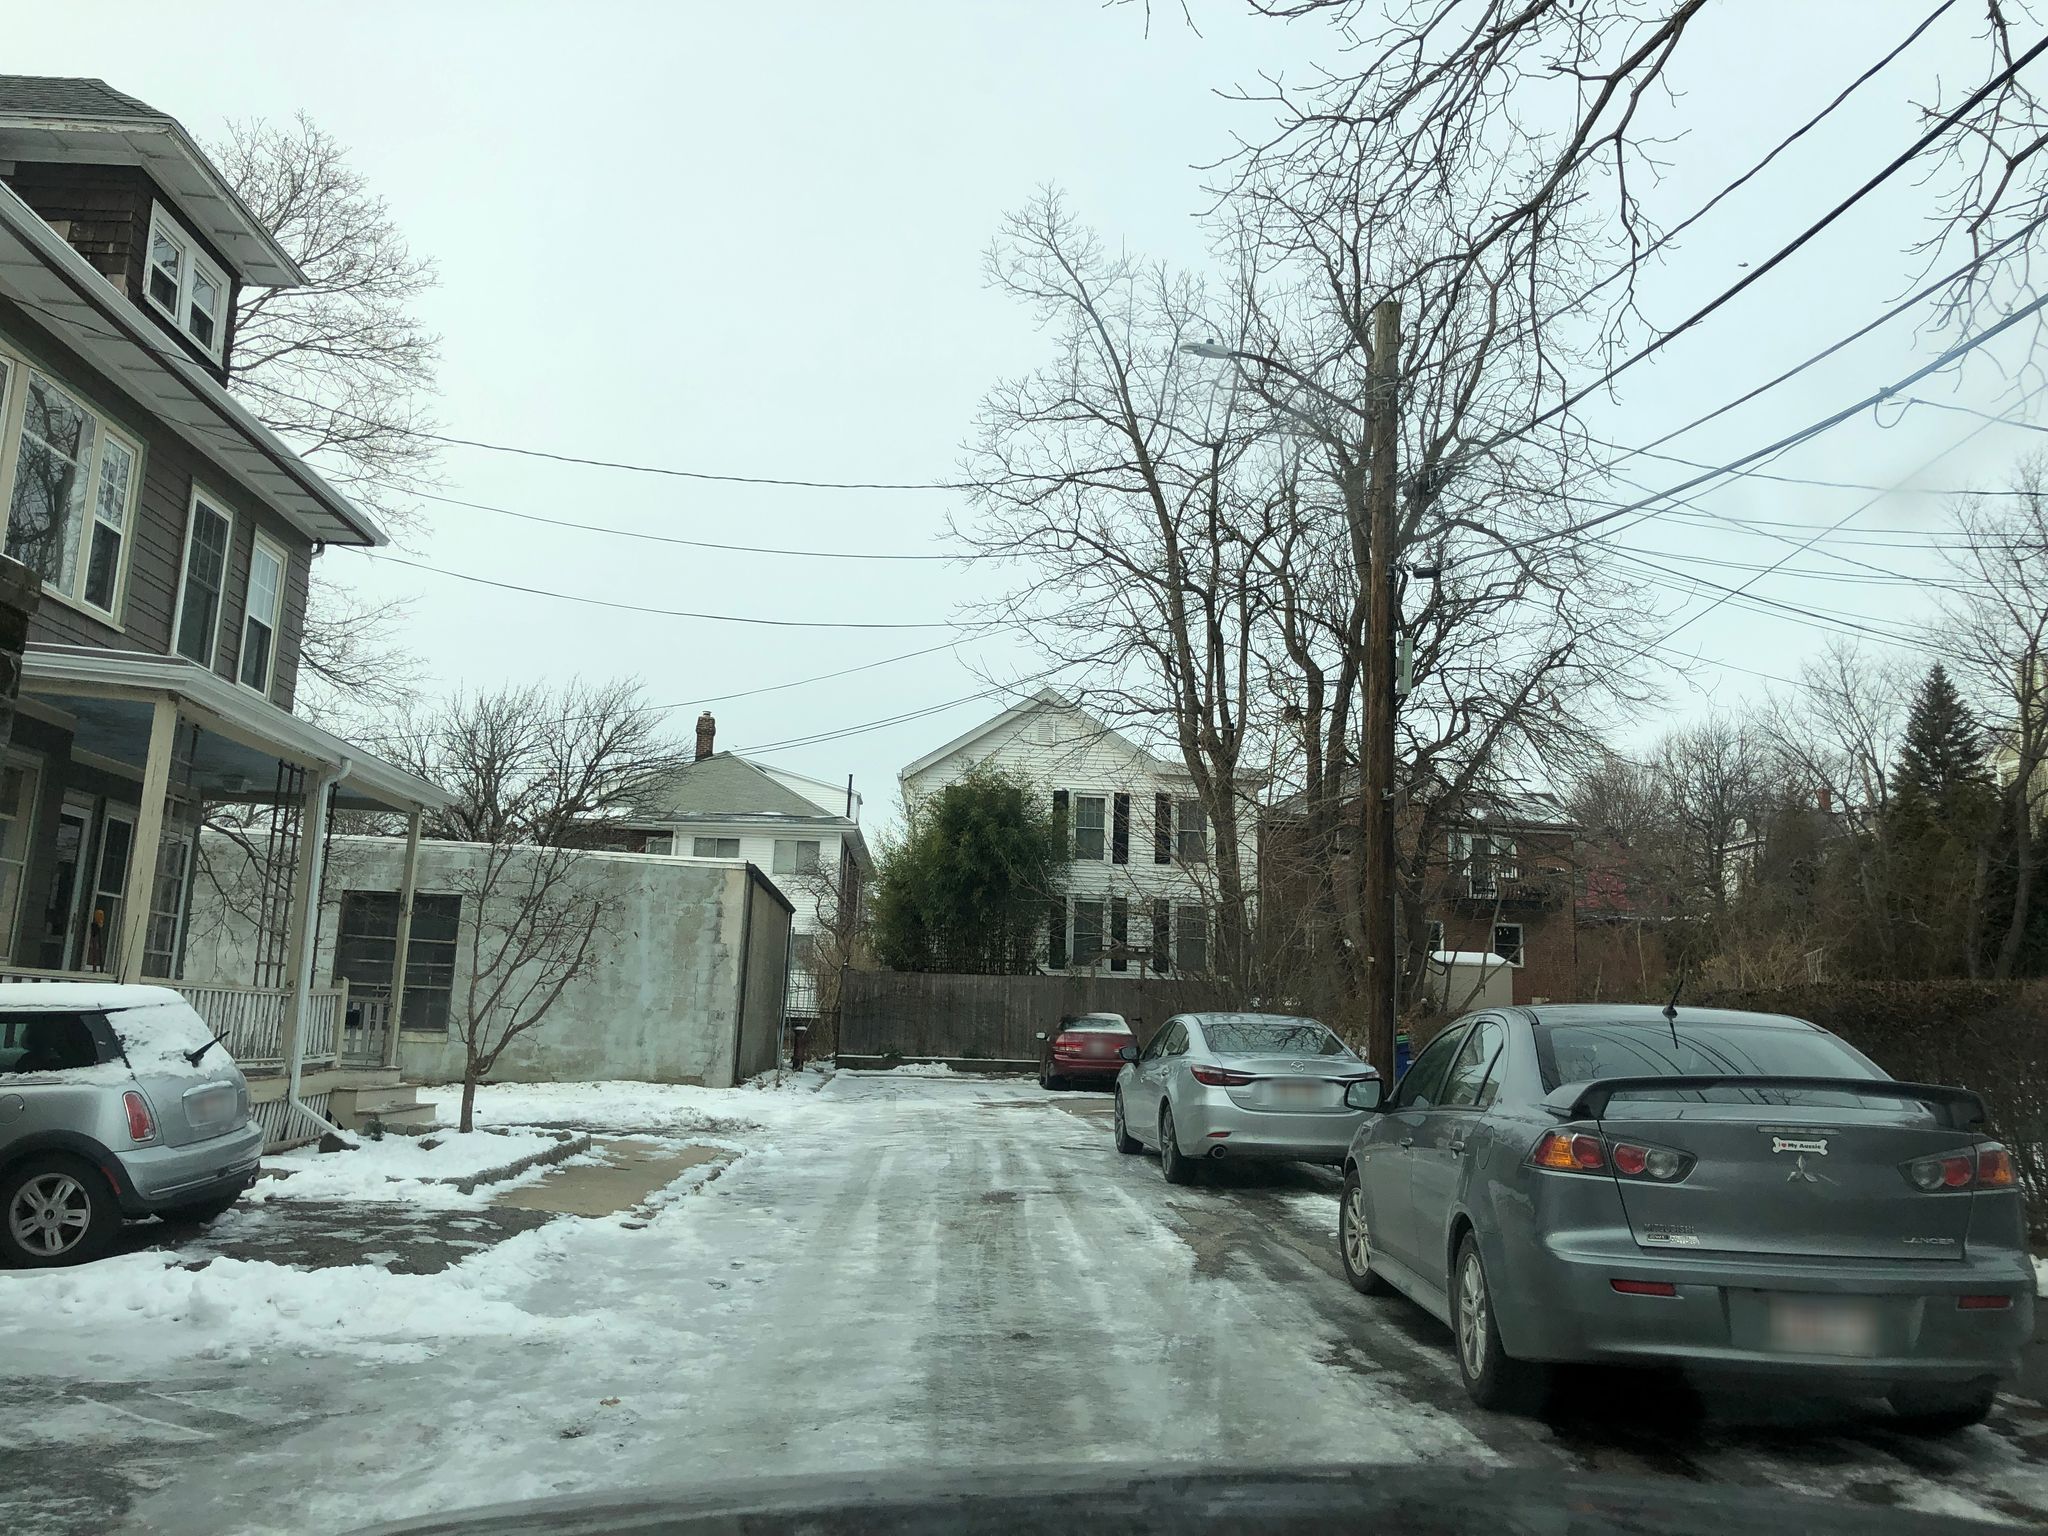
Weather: snowy
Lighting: day
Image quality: good
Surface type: driving surface
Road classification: residential, footway
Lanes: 2
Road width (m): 7.9
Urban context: urban centre
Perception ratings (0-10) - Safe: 8.34, Lively: 7.22, Beautiful: 6.73, Boring: 3.97, Depressing: 2.7, Wealthy: 6.64